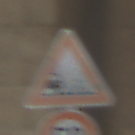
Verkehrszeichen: SplittSchotter
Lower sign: Geschwindigkeit50
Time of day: Midday
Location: Roofed (Beach)
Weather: Overcast
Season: NotSpecified
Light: Natural